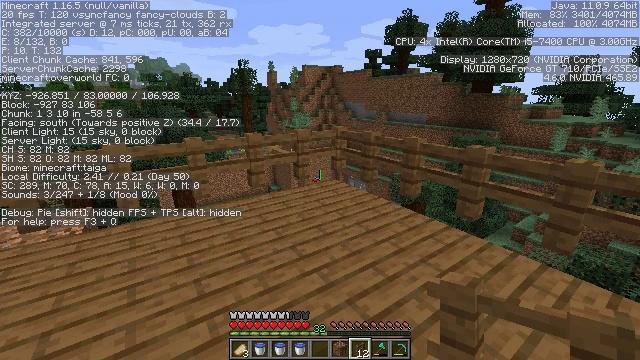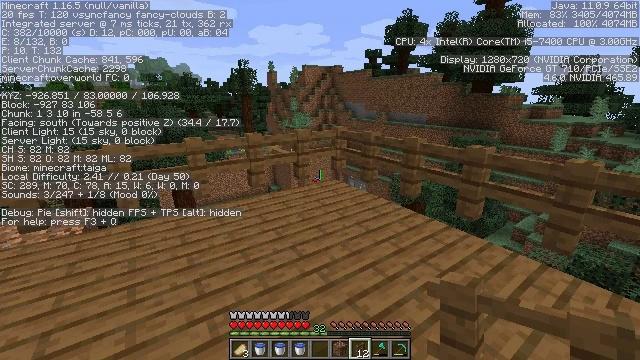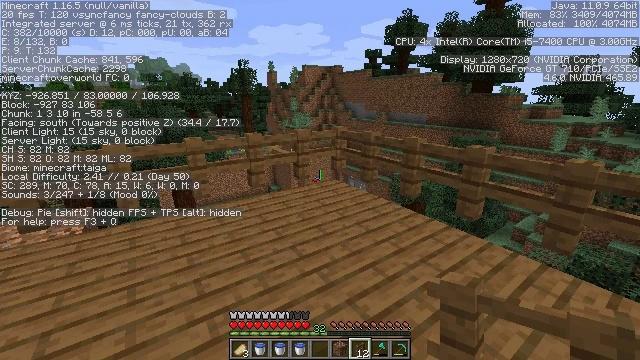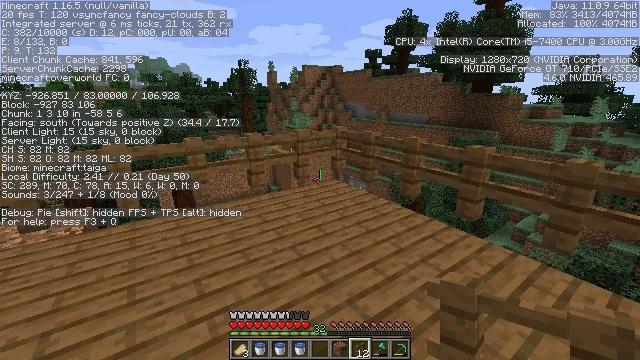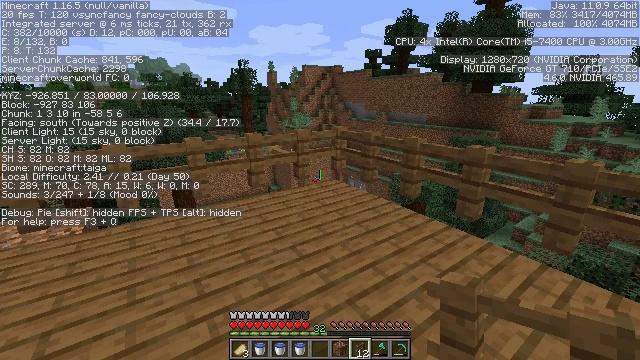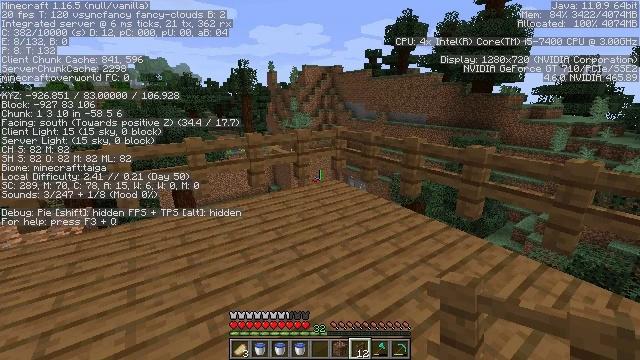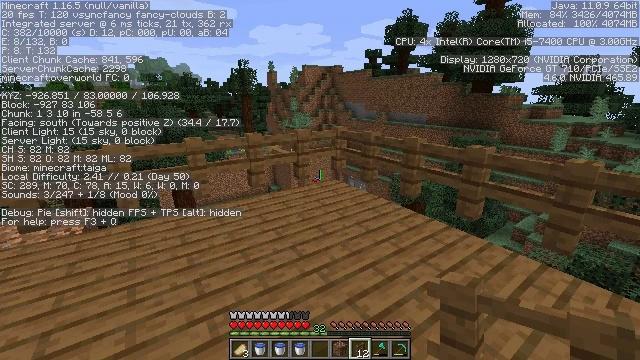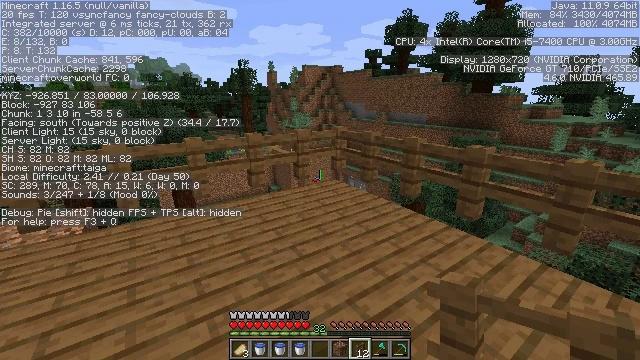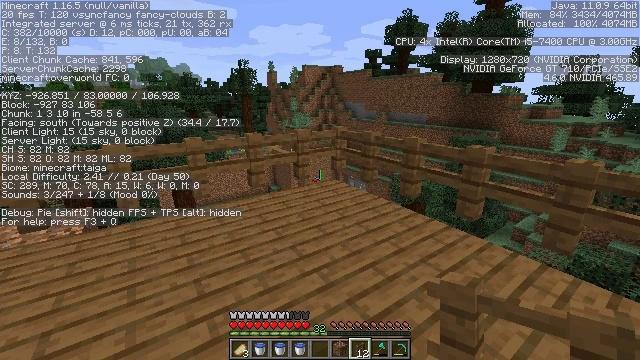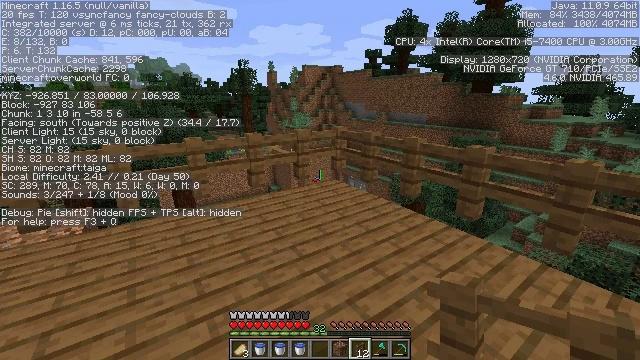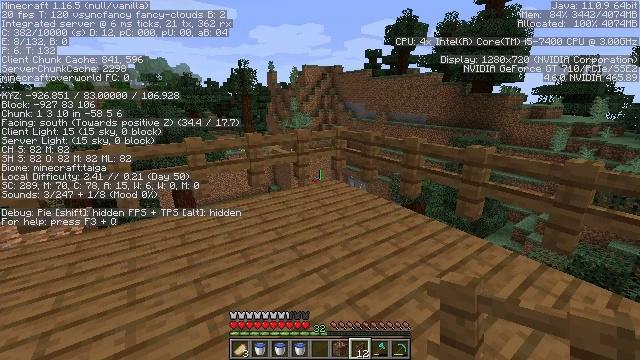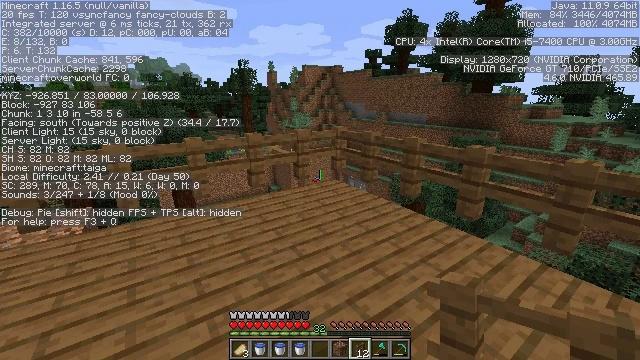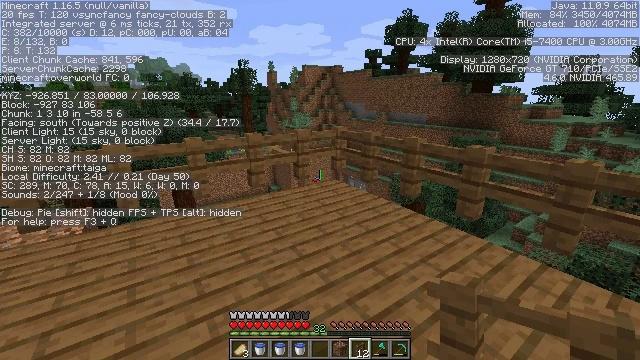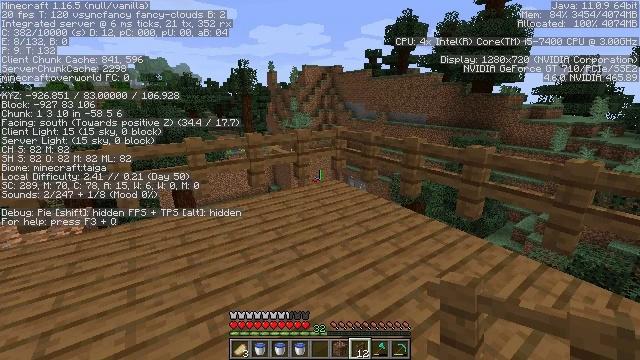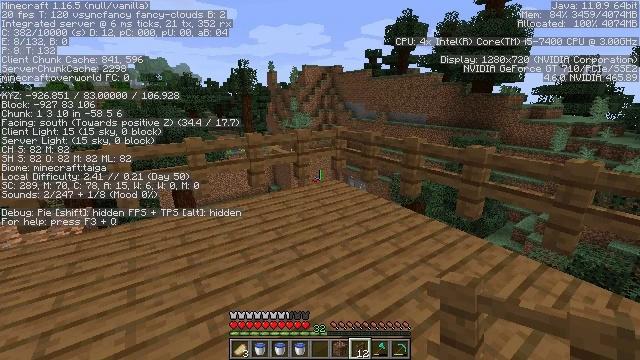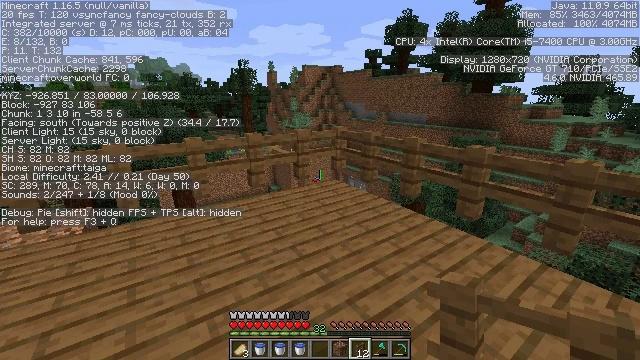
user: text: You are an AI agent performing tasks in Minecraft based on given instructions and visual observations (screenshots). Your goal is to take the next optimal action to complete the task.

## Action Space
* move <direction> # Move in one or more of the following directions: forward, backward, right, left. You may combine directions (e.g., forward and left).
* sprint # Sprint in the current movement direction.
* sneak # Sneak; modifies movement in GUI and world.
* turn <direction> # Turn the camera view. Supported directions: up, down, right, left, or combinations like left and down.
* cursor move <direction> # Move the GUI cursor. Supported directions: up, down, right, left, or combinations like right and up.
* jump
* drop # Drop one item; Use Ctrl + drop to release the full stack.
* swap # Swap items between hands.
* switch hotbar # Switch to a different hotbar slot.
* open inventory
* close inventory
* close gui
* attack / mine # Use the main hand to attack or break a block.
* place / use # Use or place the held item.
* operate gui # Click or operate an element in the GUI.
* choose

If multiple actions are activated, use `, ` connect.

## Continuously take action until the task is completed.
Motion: motion action
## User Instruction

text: Reclaim the spruce fence for reuse.
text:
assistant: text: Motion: no_op
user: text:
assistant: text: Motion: no_op
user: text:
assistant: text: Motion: no_op
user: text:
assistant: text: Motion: no_op
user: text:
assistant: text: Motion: no_op
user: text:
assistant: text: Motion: no_op
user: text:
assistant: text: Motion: no_op
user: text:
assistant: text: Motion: no_op
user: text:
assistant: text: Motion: no_op
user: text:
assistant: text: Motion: no_op
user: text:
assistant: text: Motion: no_op
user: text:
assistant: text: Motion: no_op
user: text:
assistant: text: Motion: no_op
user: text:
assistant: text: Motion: no_op
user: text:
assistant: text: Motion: no_op
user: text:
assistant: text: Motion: no_op
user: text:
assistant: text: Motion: no_op
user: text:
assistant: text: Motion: no_op
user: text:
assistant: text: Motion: no_op
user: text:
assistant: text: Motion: no_op
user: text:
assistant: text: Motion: no_op
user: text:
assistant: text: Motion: no_op
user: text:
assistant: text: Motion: no_op
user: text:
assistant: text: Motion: no_op
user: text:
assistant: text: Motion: no_op
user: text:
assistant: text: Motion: no_op
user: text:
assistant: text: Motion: no_op
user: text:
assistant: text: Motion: no_op
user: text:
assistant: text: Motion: no_op
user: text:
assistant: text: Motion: no_op